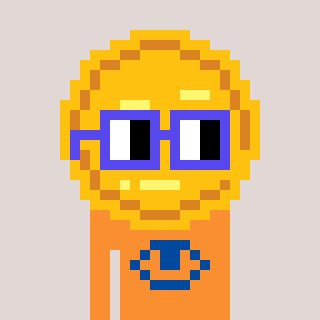
a pixel art character with square blue glasses, a medal-shaped head and a orange-colored body on a warm background